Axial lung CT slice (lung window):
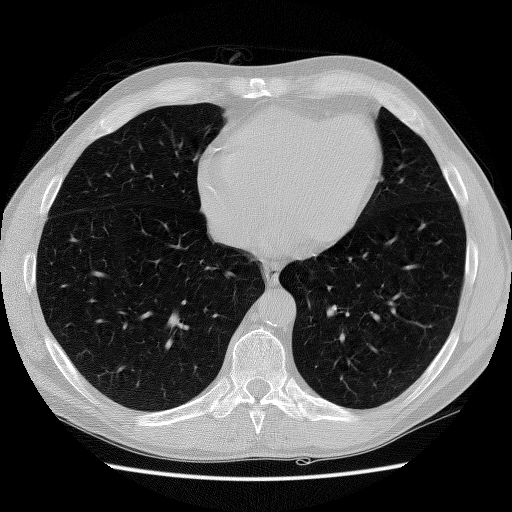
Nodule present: no